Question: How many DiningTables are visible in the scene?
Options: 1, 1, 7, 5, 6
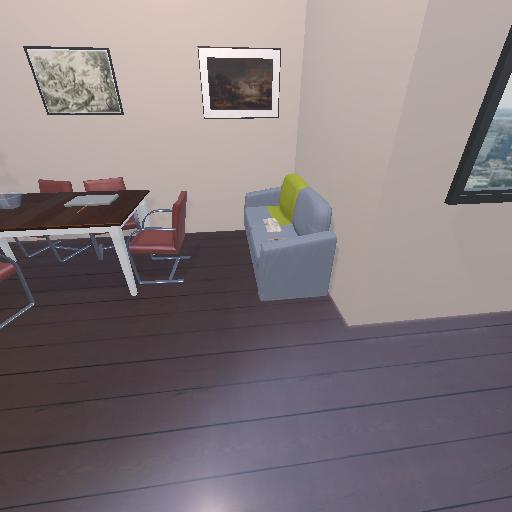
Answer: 1